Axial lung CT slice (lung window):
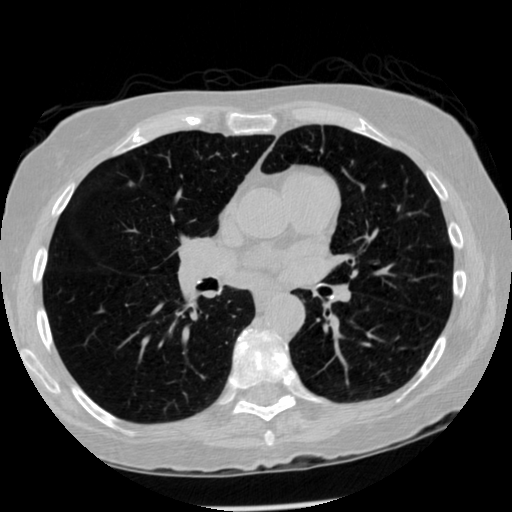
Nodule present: no